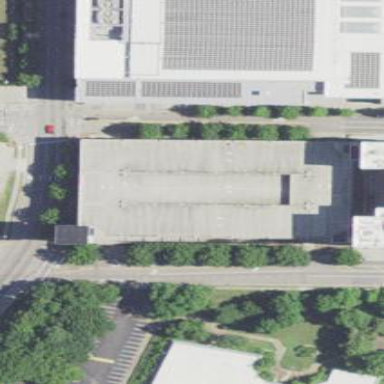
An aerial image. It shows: Commercial multi-storey parking building.